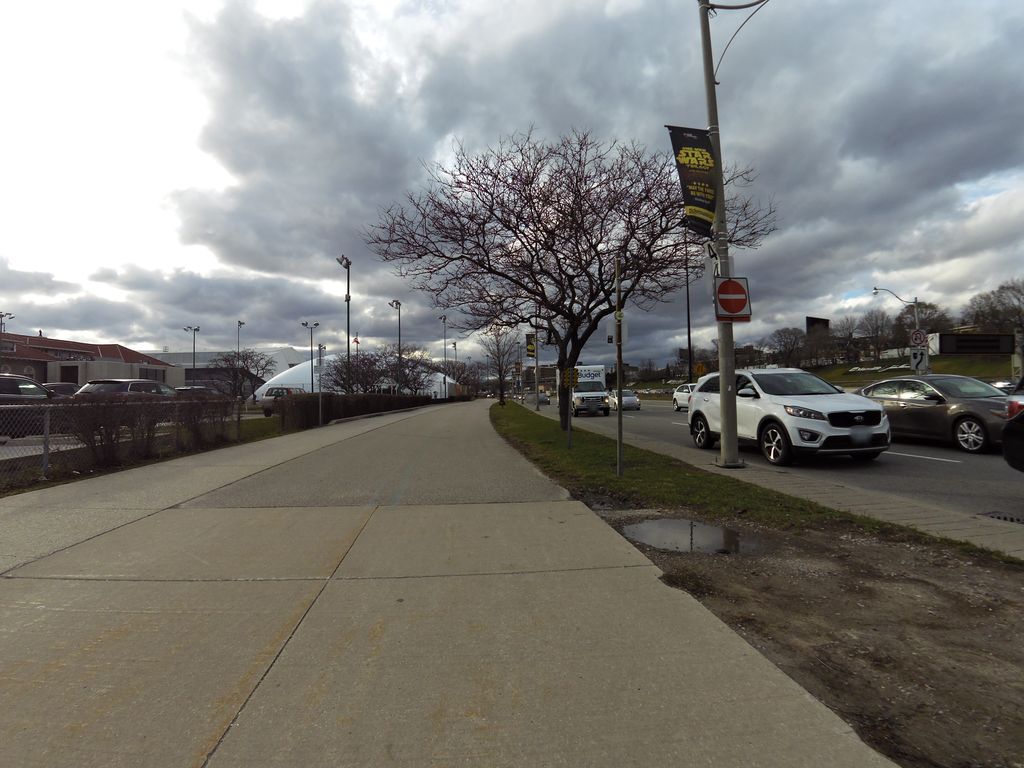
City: toronto